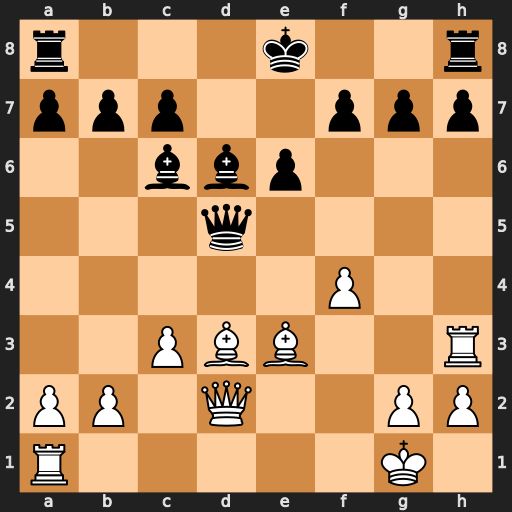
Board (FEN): r3k2r/ppp2ppp/2bbp3/3q4/5P2/2PBB2R/PP1Q2PP/R5K1
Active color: w
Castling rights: kq
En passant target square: -
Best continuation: c4 Qxg2+ Qxg2 Bxg2 Kxg2